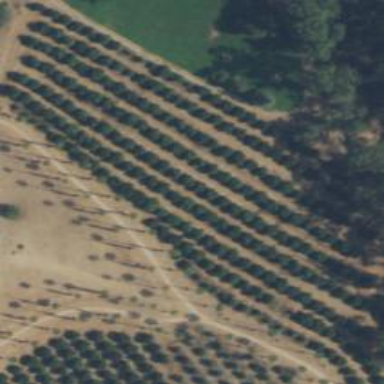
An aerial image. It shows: Orchard filled with citrus trees.